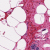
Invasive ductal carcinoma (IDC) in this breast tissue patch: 0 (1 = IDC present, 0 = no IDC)